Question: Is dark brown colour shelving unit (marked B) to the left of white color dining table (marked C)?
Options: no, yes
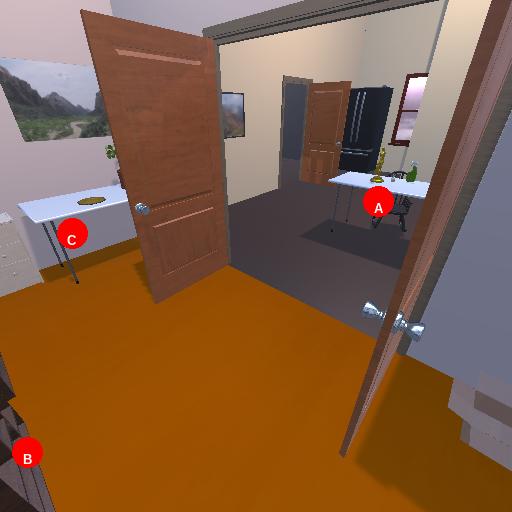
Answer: no